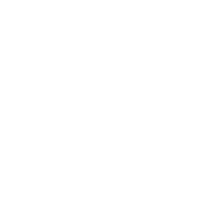
Land cover: indigenous_forest